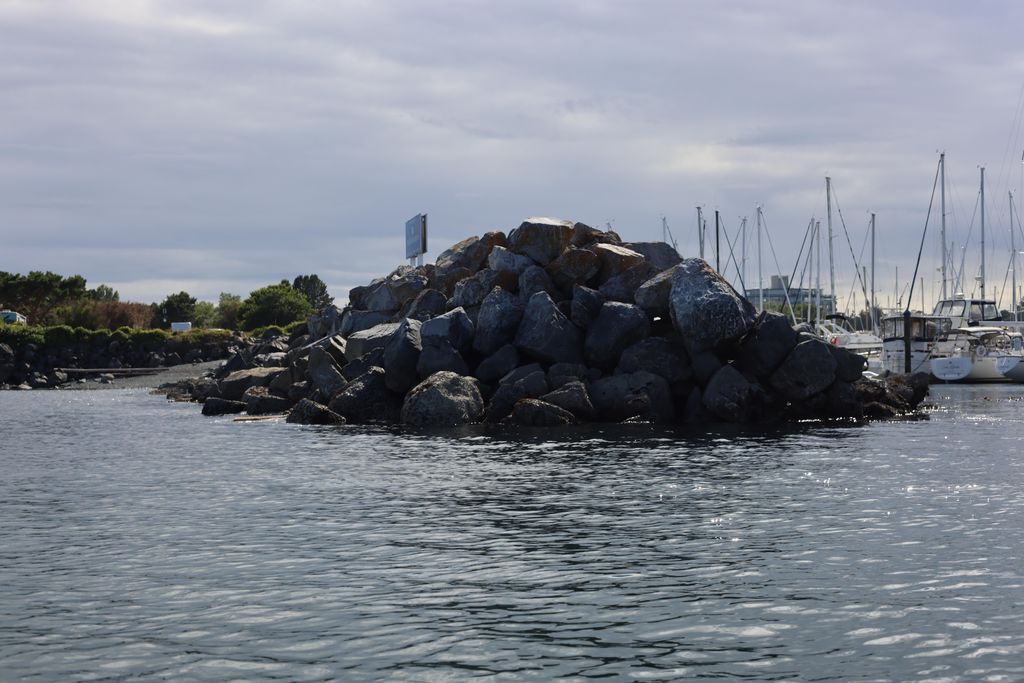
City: victoria